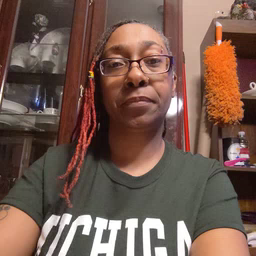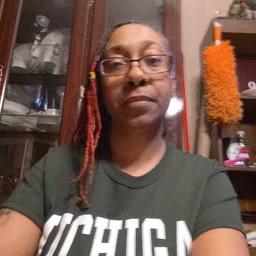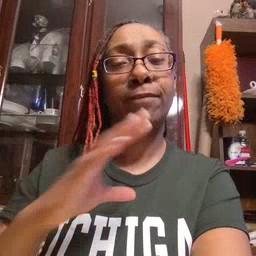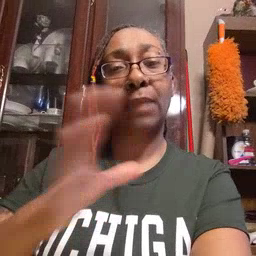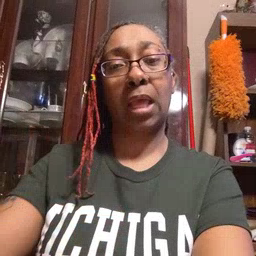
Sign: fine